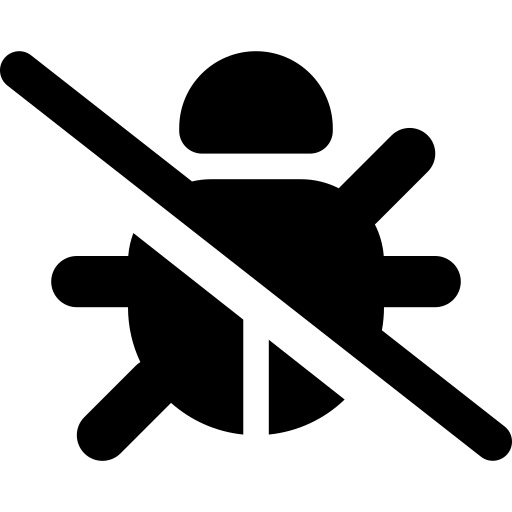
Tags: icon, FontAwesome, fa-icon, solid, bug, slash